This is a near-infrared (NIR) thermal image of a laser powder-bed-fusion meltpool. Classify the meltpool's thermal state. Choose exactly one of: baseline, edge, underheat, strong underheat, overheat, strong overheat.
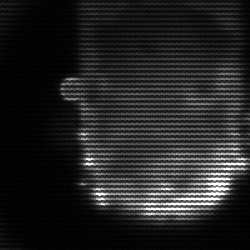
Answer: baseline